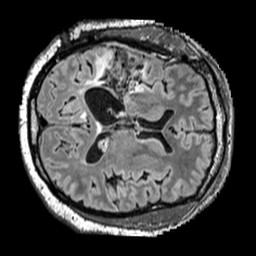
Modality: FLAIR
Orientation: axial
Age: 49
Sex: male
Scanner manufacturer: siemens
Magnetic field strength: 3 T
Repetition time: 5 s
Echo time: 0.387 s